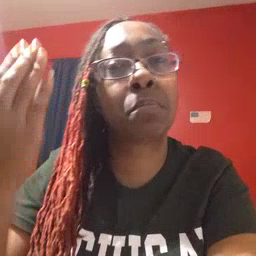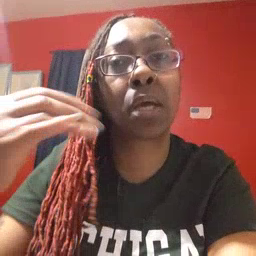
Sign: backyard